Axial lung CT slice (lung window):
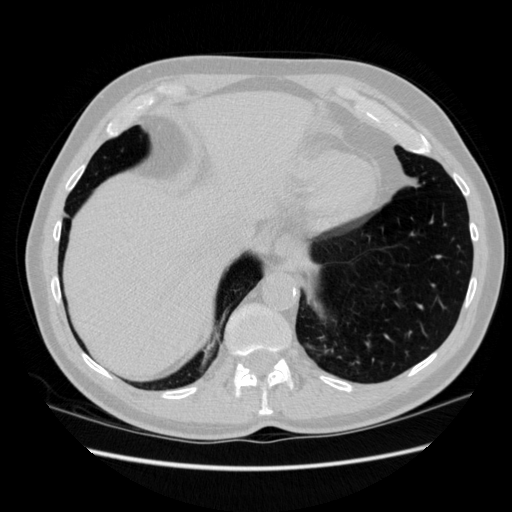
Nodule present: no